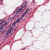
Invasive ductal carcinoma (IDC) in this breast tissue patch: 0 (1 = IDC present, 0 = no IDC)